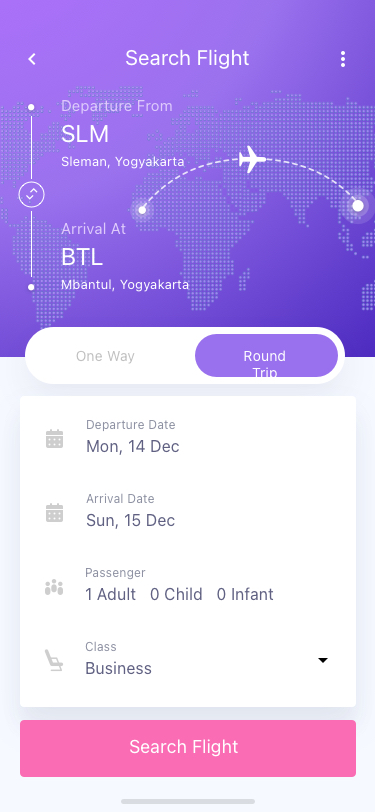
Text in this UI design:
Departure From
SLM
Sleman, Yogyakarta
Arrival At
BTL
Mbantul, Yogyakarta
One Way
Round Trip
Arrival Date
Sun, 15 Dec
Passenger
1 Adult   0 Child   0 Infant
Class
Business
Departure Date
Mon, 14 Dec
Search Flight
Search Flight